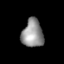
Tissue: lung
Cell type: Epithelial cells
Senescence score: 0.5478
Nuclear area (px): 578
Mean DAPI intensity: 147.849